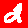
Digit: 2